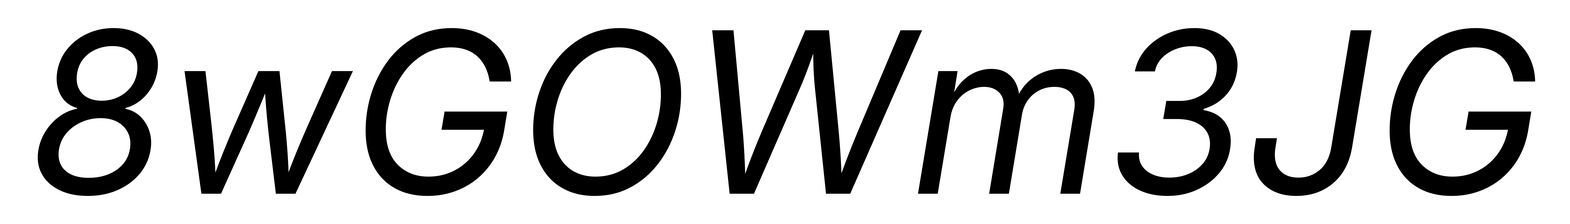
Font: Inter-Italic_Italic